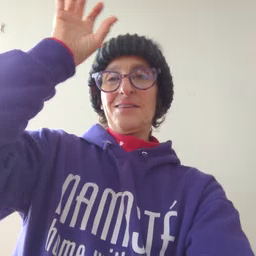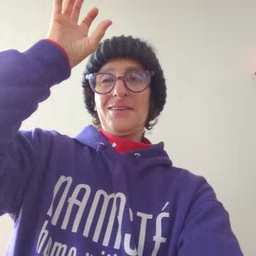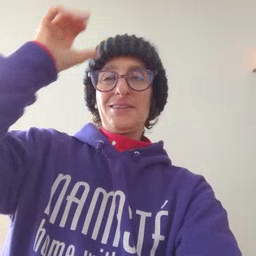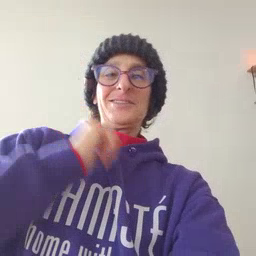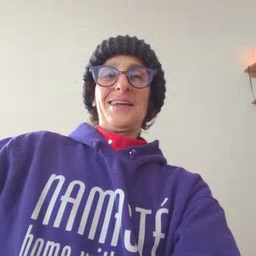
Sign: jacket